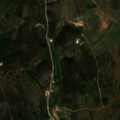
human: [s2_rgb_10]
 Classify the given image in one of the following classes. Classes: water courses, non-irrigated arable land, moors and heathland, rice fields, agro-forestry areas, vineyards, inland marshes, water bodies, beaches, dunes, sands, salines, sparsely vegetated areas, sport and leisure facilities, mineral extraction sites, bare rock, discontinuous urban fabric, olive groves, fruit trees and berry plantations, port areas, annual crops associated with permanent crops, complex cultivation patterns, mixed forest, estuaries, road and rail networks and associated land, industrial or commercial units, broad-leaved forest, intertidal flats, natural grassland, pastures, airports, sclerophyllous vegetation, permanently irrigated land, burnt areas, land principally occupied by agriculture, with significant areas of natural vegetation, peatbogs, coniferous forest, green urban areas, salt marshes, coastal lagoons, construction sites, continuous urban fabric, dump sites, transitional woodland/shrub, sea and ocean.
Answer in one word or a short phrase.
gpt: non-irrigated arable land, land principally occupied by agriculture, with significant areas of natural vegetation, sclerophyllous vegetation